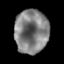
Tissue: prostate
Cell type: T cells
Senescence score: 0.1354
Nuclear area (px): 1445
Mean DAPI intensity: 128.55